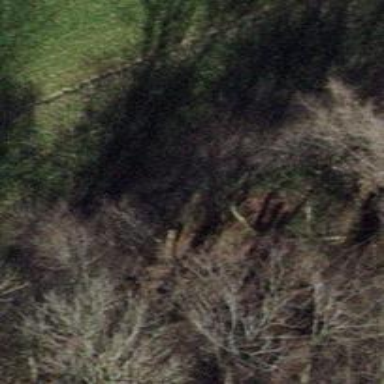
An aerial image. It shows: Hunting stand.